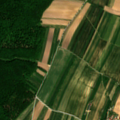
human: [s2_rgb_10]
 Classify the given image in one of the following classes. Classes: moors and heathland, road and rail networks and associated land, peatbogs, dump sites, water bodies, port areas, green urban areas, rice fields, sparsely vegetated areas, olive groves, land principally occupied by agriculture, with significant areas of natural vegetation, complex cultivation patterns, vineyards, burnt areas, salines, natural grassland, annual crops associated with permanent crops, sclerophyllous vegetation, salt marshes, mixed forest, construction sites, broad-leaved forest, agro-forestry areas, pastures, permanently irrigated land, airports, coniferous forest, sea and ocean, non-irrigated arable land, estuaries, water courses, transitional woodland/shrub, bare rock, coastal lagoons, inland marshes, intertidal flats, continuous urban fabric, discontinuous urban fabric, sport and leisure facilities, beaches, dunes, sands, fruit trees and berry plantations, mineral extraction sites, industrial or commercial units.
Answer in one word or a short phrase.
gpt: discontinuous urban fabric, non-irrigated arable land, broad-leaved forest